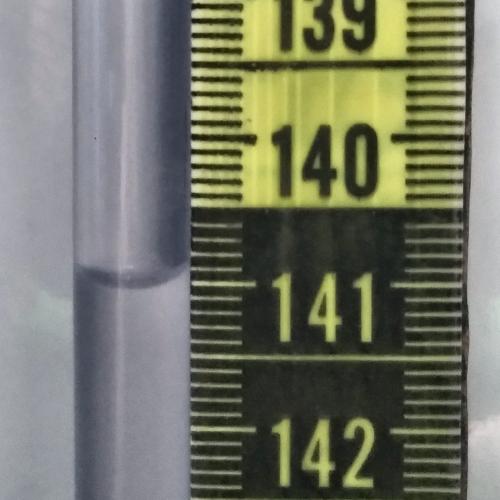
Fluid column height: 141.0 cm